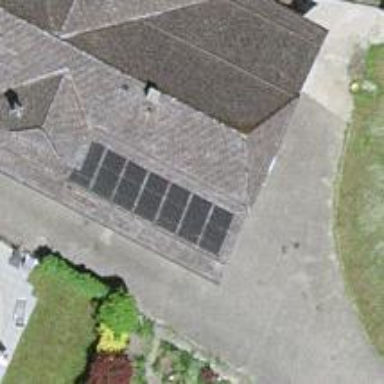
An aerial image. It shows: Solar power generator with photovoltaic panels.